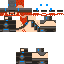
A male human skin with medium skin, wearing brown long hair dressed in a red hoodie and red pants, featuring a closed mouth.